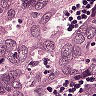
Metastatic tissue present: yes